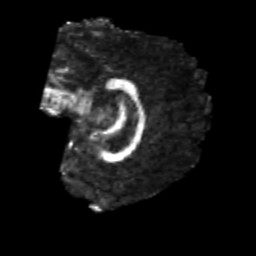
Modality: FA
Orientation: sagittal
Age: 24
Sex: male
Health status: healthy
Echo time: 0.074 s